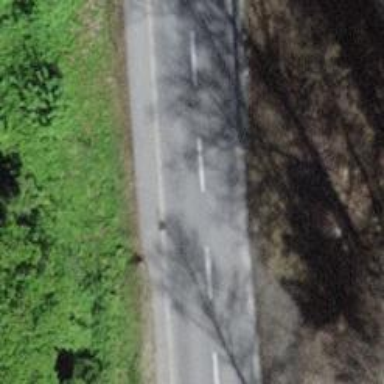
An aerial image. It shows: Tertiary road with asphalt surface.